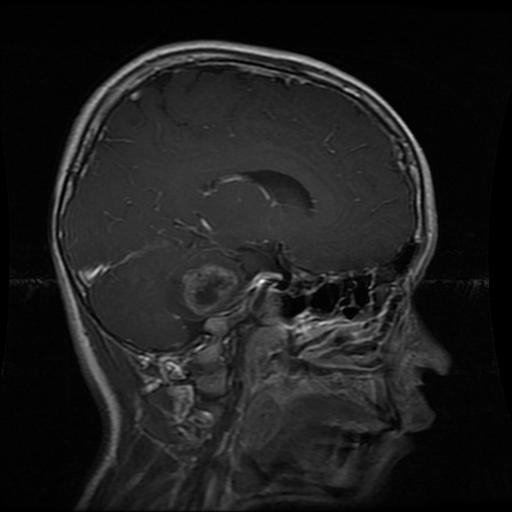
Label: glioma